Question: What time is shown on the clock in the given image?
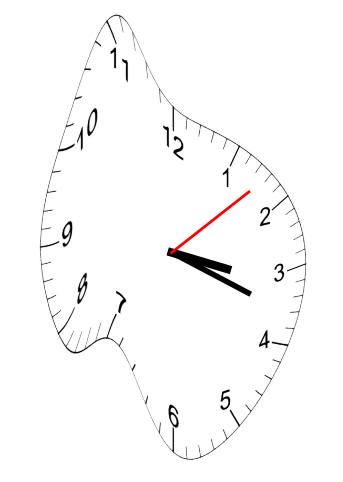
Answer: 03:18:08